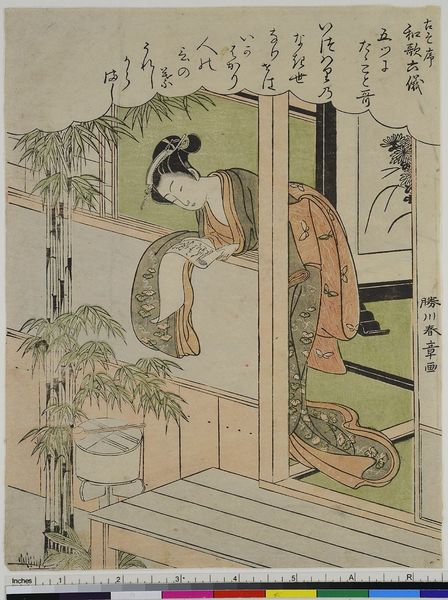
Titel: Der Liebesbrief: Tadagoto-Gedichte, Blatt 5 aus der Serie: Die sechs Typen der Waka-Dichtung, wie sie im Vorwort des Kokinshu beschrieben werden.
Künstler: Katsukawa Shunsh&#x14D;
Standort: Hamburg
Institution: Museum für Kunst und Gewerbe Hamburg
Schlagwörter: baum, frau, strauch, holzschnitt, loggia, veranda, druckgraphik, druckgrafik, tracht, bambus, zeit, farbholzschnitt, kimono, volkstracht, edo, reproduktionen, druckerzeugnisse, bäume, sträucher